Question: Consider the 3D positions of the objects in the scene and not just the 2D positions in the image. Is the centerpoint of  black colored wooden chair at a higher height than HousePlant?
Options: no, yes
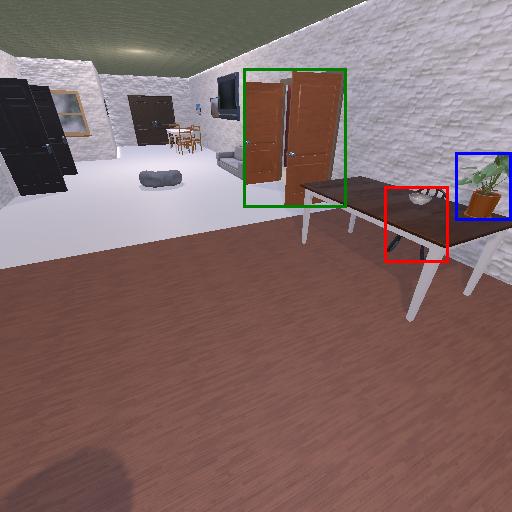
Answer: no